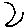
Label: moon